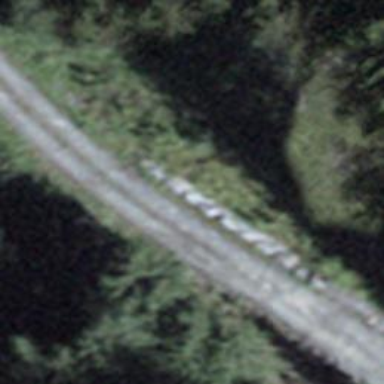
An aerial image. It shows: Track road with grade4 tracktype.